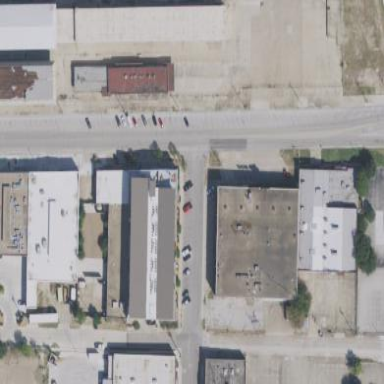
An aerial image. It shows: Commercial building.